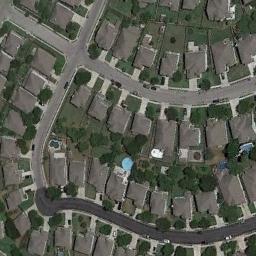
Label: dense_residential